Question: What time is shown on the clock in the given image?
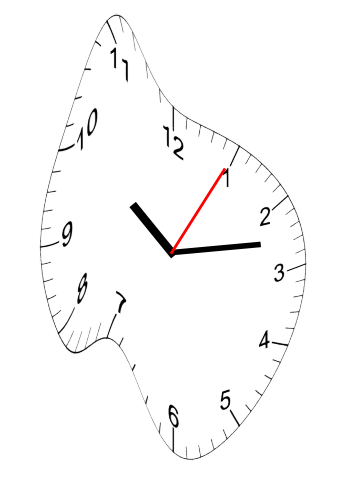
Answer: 10:13:05